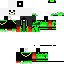
A female skeleton skin with green skin, wearing blonde helmet dressed in a green hoodie and black pants, featuring a closed mouth.